Field crop: tomato
Growth stage: 1
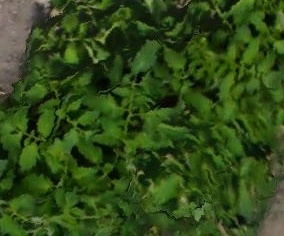
Species: tomato